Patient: sex M, age 61
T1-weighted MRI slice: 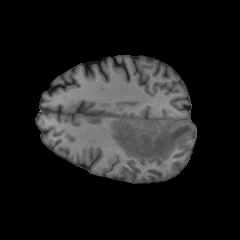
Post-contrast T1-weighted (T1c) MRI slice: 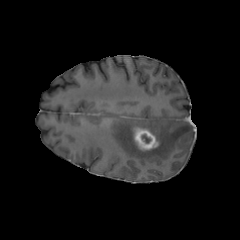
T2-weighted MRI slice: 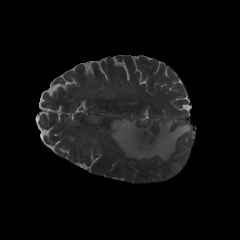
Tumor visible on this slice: yes
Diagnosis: Glioblastoma, IDH-wildtype
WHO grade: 4